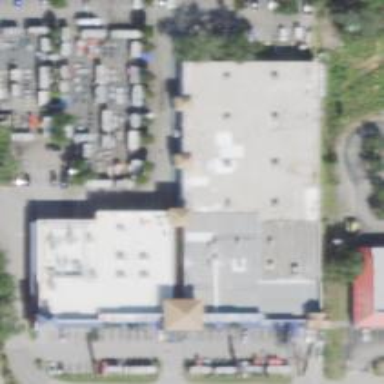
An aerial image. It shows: Marketplace building.